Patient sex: M
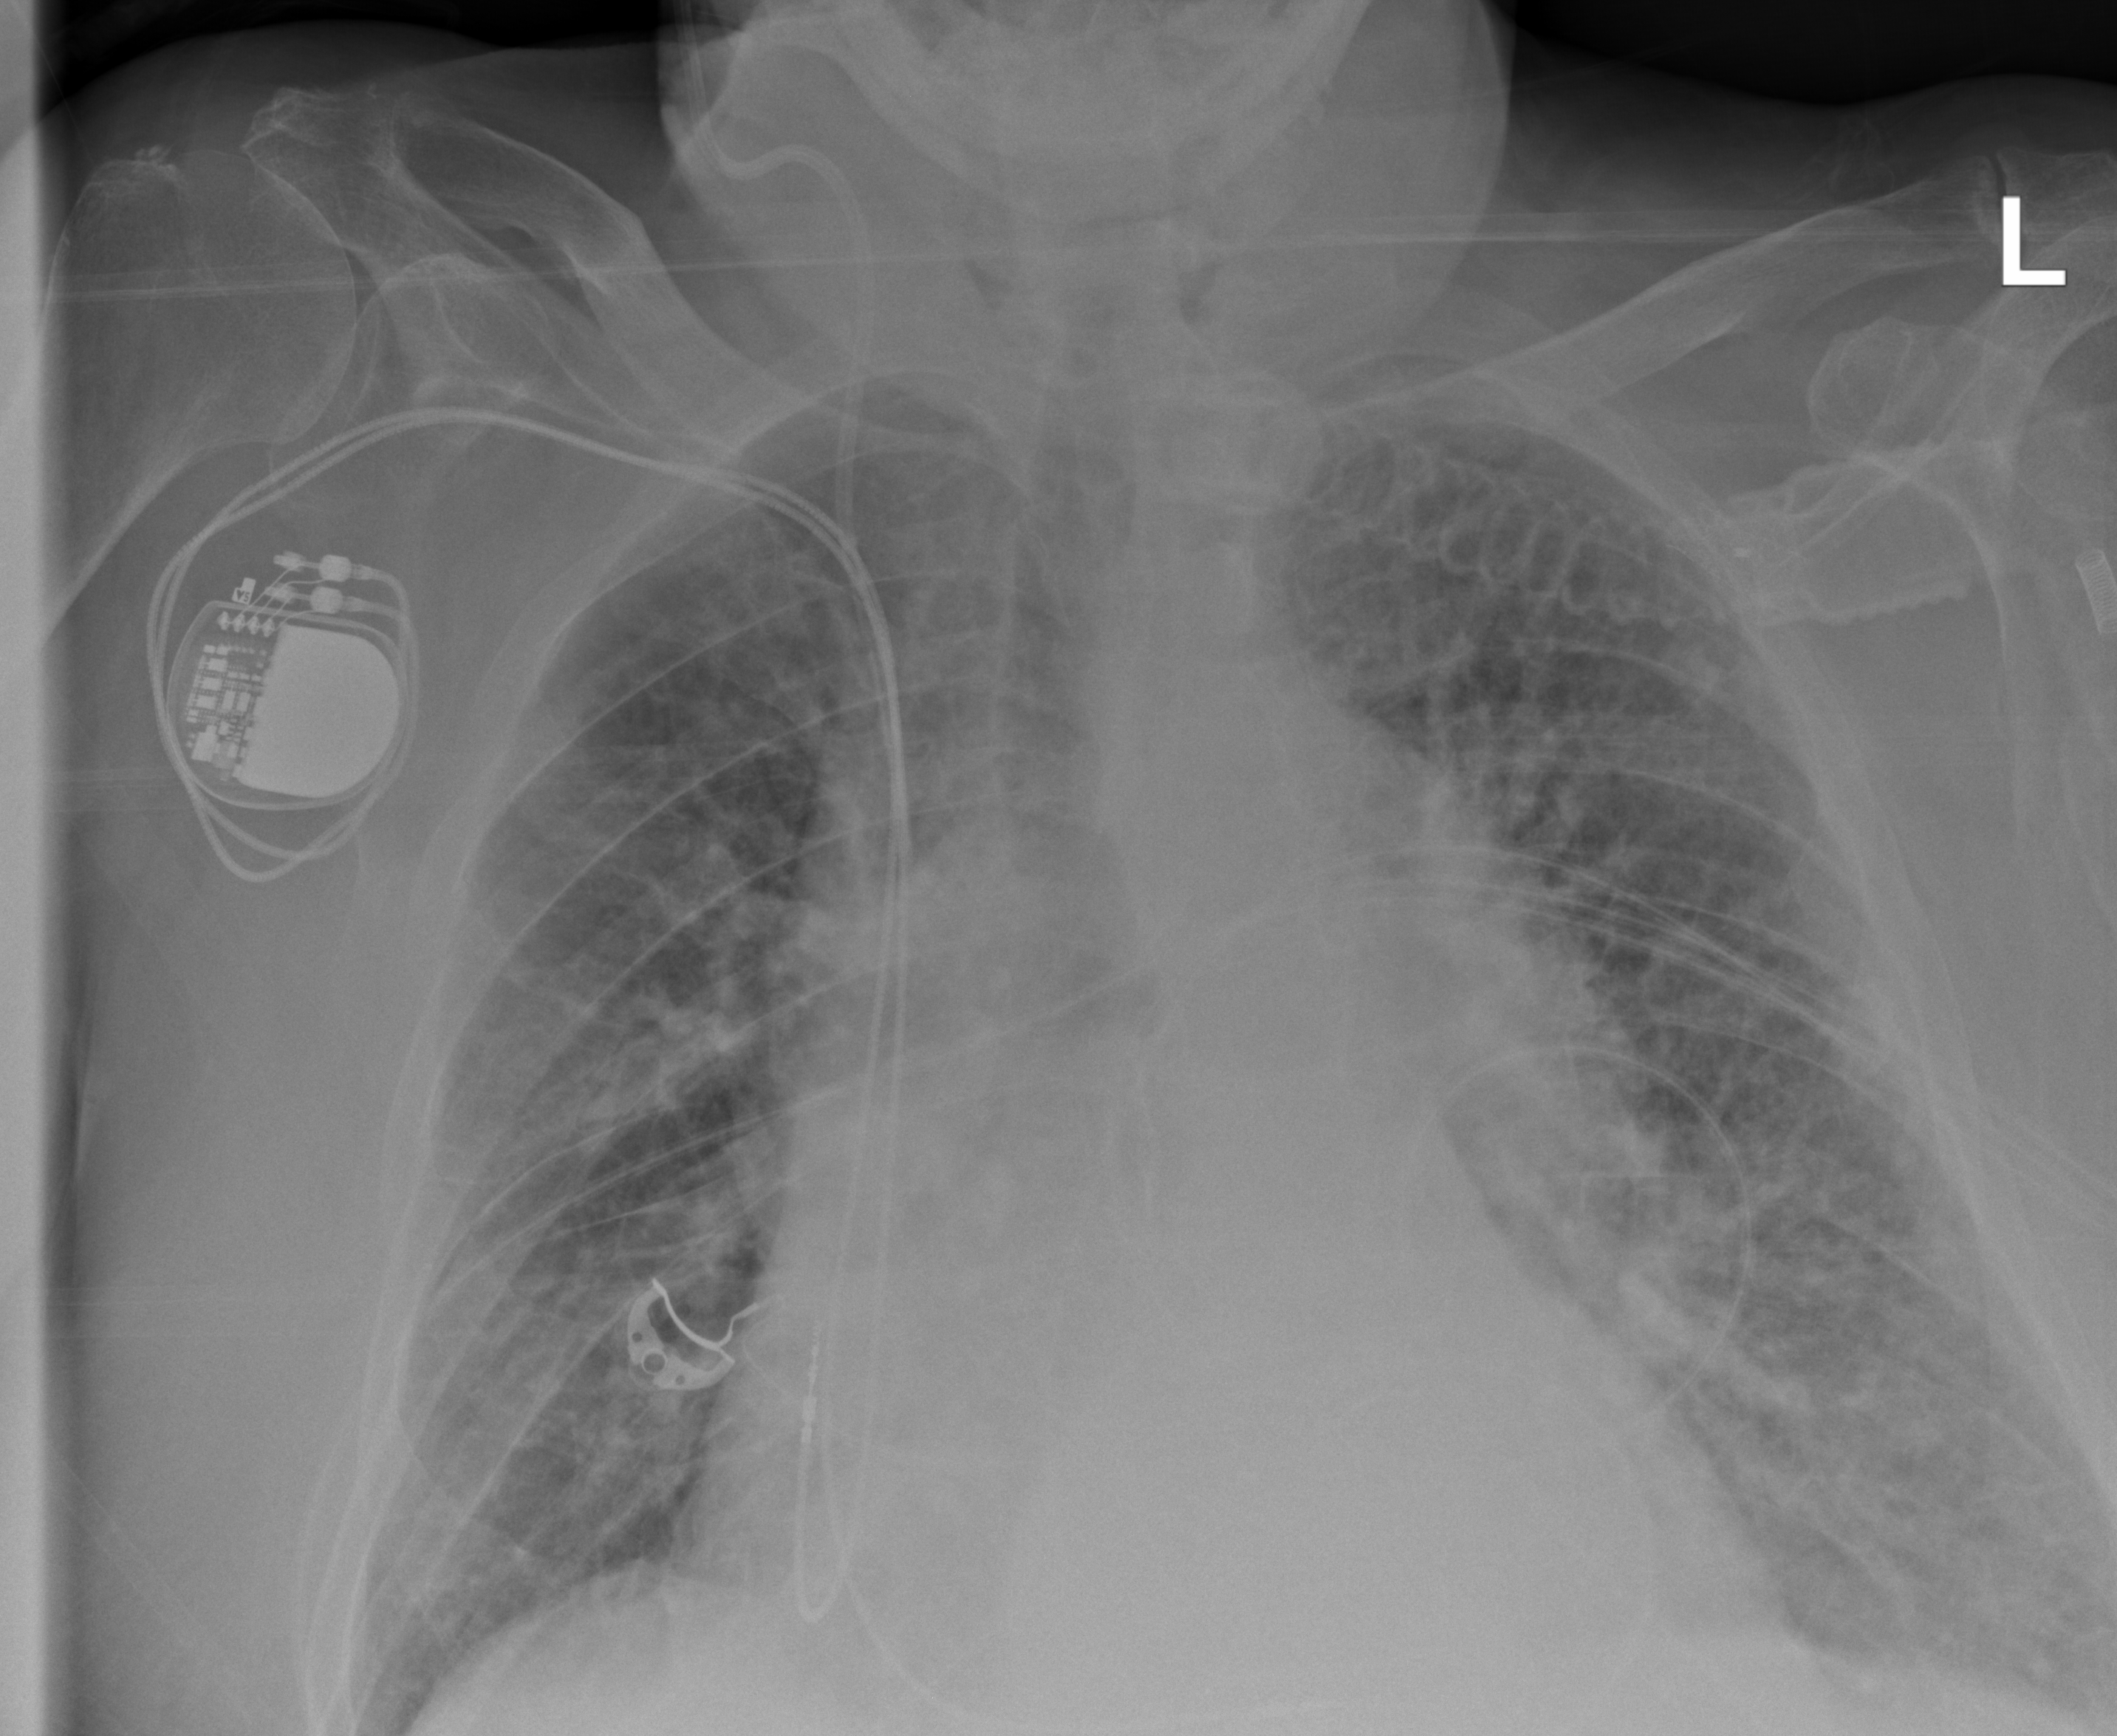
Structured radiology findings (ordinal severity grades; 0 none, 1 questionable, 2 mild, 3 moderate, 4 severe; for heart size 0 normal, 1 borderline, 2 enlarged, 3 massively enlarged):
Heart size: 2
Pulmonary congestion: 2
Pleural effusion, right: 0
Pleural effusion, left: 0
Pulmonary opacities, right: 0
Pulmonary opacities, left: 0
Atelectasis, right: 2
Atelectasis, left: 2